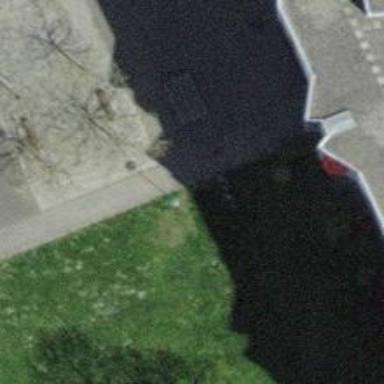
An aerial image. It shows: Cycle barrier.